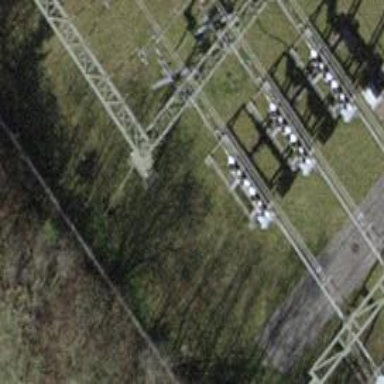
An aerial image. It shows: Insulator used in power systems.